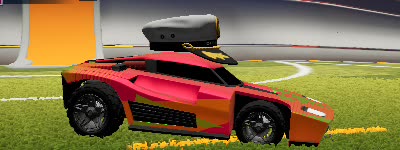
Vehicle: breakout